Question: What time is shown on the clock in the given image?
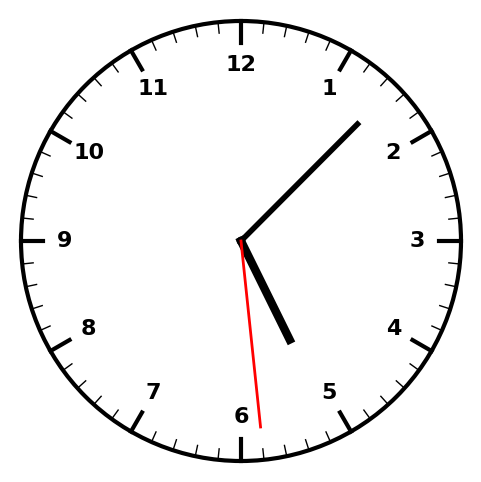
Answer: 05:07:29